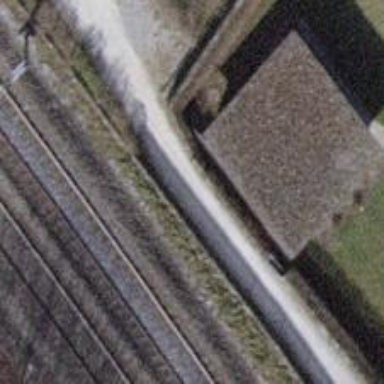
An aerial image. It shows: Hedge acting as barrier.